Field crop: tomato
Growth stage: 2
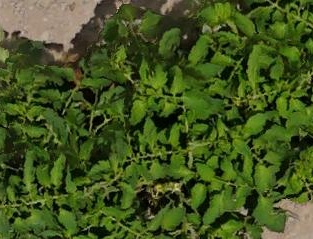
Species: tomato